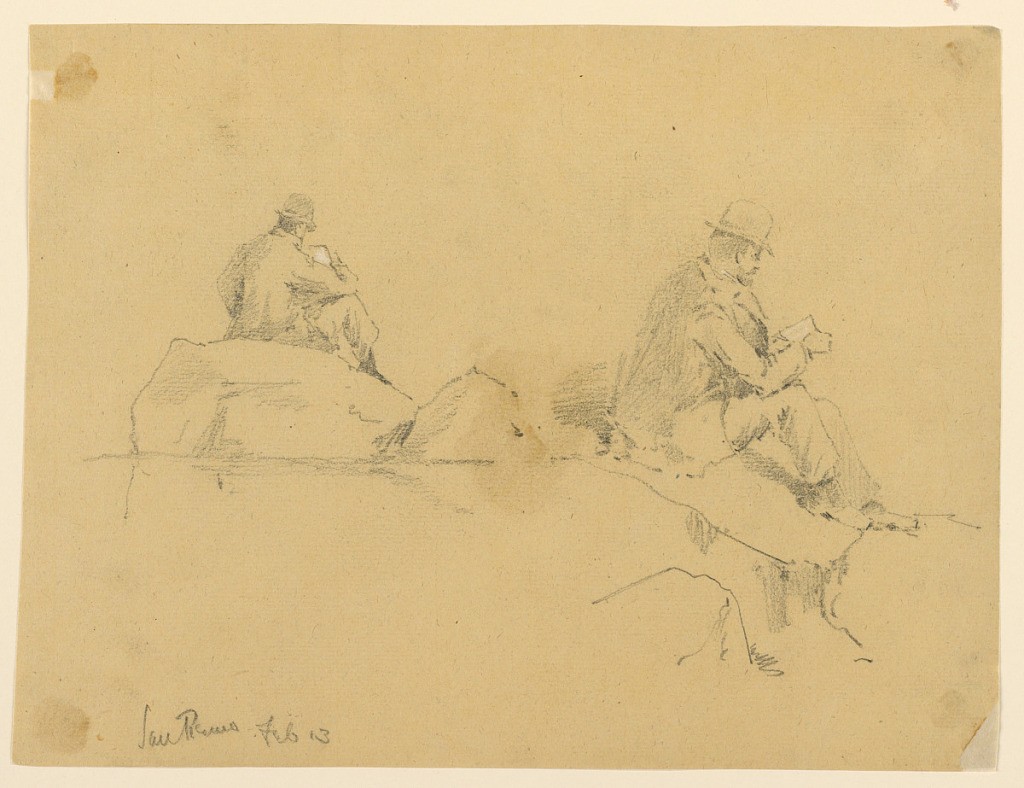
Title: Two Sketches of a Man Seated on Rocks in San Remo
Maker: Arnold William Brunner, American, 1857–1925
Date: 1883
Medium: Graphite and white heightening on cream paper
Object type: Drawing
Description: At left, man turned away. At right, in right profile. He is reading a book or letter. Sitting on rocks.